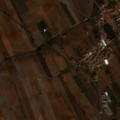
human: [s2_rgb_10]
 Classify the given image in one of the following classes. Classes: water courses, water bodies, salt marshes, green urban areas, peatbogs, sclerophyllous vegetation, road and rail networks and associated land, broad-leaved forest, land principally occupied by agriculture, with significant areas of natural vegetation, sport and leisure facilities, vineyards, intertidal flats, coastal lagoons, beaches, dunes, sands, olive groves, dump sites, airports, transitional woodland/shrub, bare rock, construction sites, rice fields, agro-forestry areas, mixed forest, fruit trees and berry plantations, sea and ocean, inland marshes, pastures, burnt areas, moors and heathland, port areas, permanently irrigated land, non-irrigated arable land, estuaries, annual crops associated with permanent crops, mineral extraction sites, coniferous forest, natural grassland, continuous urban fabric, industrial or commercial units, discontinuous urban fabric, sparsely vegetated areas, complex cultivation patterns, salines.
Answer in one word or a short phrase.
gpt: discontinuous urban fabric, non-irrigated arable land